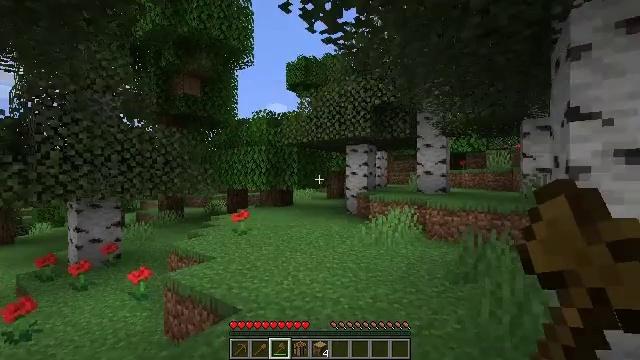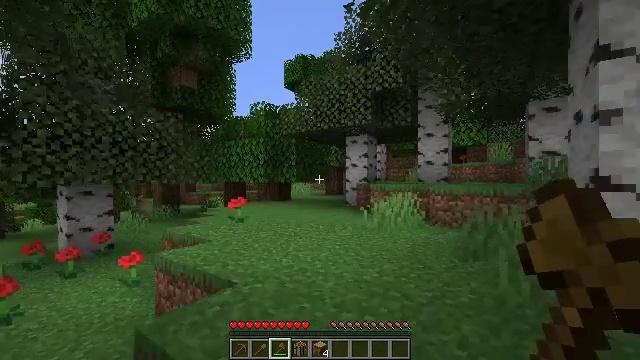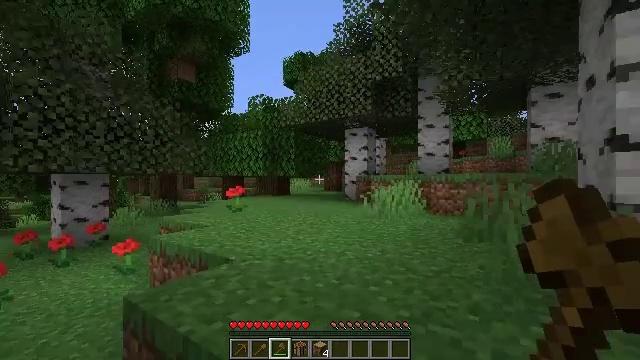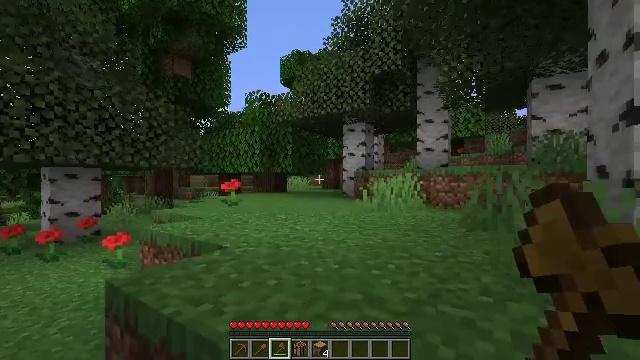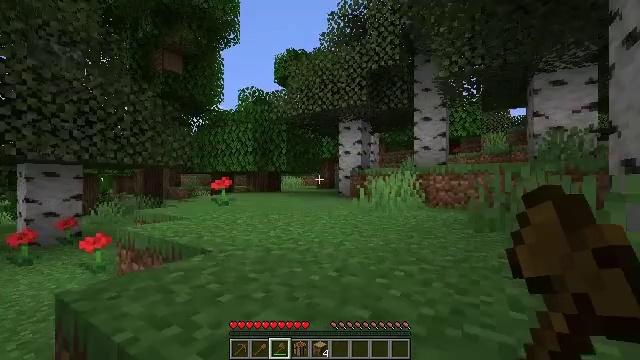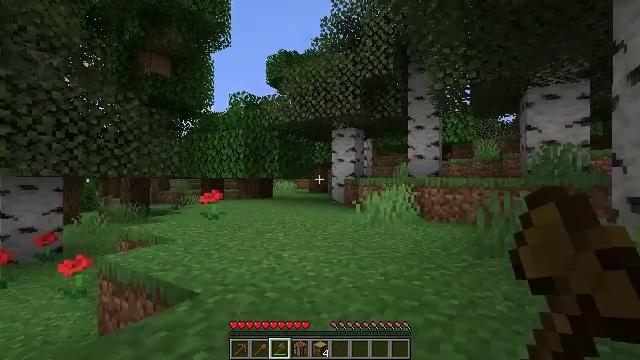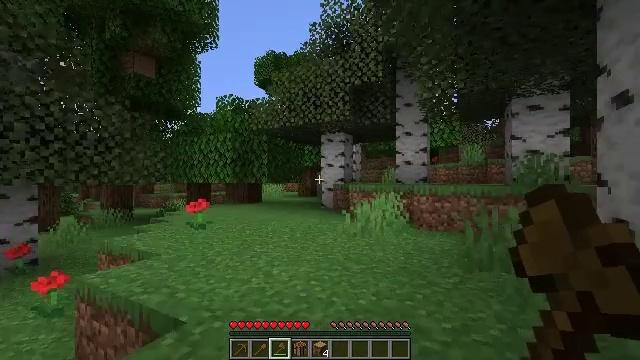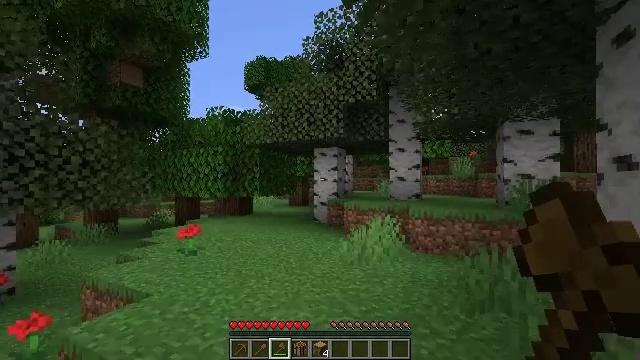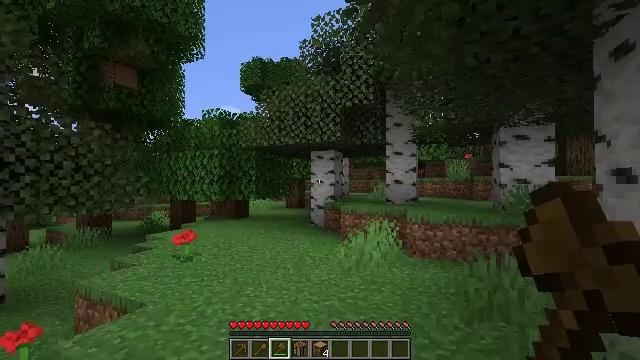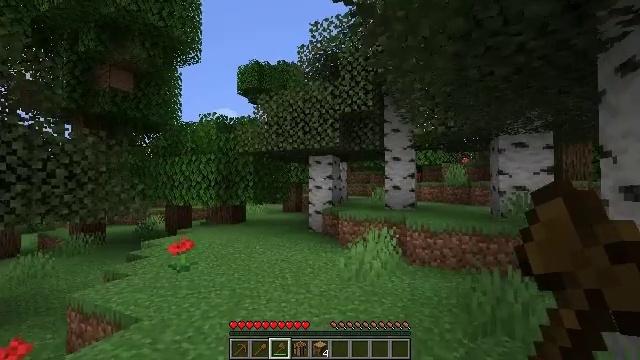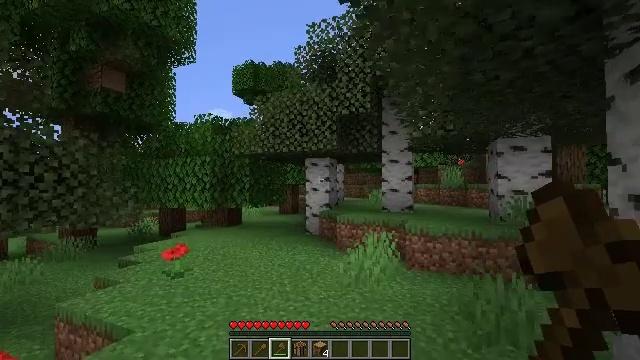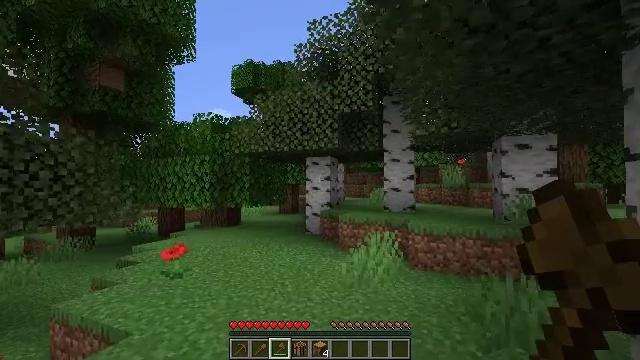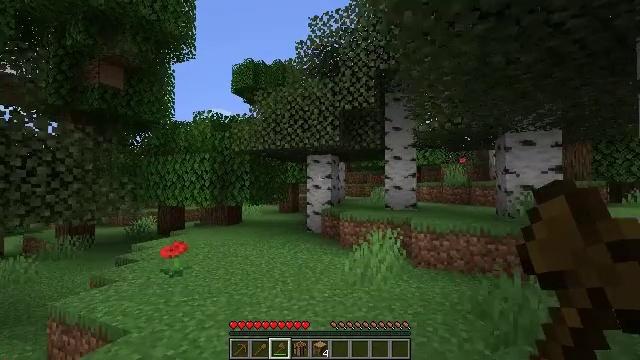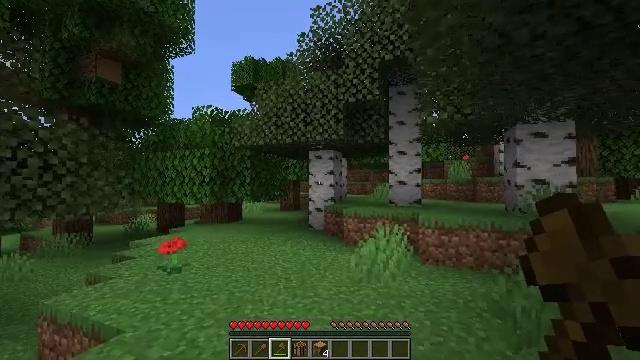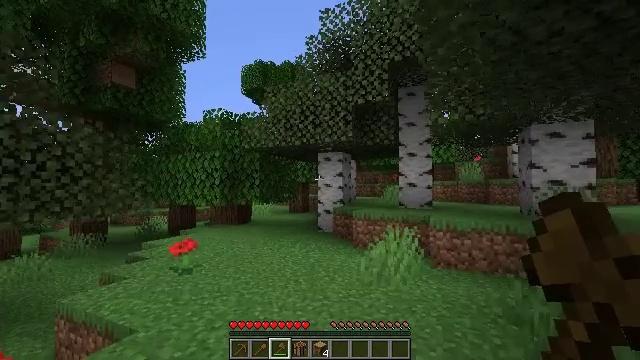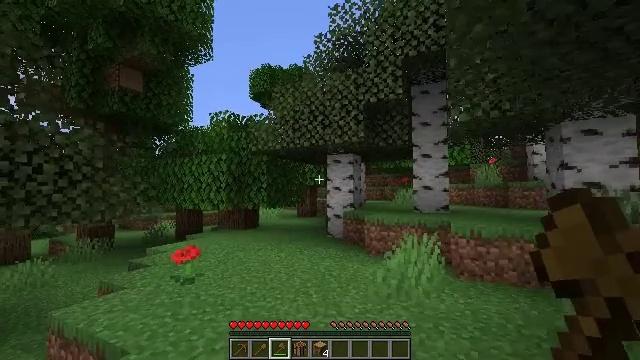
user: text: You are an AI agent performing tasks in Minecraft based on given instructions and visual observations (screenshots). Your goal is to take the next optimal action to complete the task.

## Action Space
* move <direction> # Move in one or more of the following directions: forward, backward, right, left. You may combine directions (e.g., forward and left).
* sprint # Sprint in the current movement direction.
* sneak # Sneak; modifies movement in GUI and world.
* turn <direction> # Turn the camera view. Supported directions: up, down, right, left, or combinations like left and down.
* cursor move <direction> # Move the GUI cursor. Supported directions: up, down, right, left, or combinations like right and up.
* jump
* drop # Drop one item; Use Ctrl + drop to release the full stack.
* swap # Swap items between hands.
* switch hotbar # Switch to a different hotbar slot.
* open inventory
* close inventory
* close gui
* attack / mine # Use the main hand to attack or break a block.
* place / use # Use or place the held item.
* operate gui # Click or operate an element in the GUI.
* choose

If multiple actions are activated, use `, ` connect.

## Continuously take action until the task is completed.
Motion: motion action
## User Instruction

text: Break the tree to get oak logs.
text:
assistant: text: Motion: move forward, attack / mine
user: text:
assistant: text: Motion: move forward, attack / mine
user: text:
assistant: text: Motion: move forward, attack / mine
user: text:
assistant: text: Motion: move forward, turn right, attack / mine
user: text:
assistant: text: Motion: move forward, turn right, attack / mine, jump
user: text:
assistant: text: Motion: move forward, turn right, attack / mine, jump
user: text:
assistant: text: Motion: move forward, turn right, attack / mine, jump
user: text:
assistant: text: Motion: move forward, attack / mine, jump
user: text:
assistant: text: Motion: move forward, attack / mine, jump
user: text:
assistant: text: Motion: move forward, turn right, attack / mine
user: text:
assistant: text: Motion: move forward, attack / mine
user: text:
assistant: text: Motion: move forward, attack / mine
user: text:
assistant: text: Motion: move forward, attack / mine
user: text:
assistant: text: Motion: move forward, turn left, attack / mine
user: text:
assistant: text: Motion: move forward, turn left, attack / mine
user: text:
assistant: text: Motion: move forward, attack / mine
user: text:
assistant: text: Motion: move forward, attack / mine
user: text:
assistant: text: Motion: move forward, attack / mine
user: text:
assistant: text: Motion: move forward, turn left, attack / mine
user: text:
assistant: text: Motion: move forward, turn left, attack / mine
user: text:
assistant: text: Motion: move forward, turn left, attack / mine
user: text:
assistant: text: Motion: move forward, turn left, attack / mine
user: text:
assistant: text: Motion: move forward, attack / mine
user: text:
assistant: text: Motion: move forward, attack / mine
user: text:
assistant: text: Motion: move forward, attack / mine
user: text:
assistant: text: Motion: move forward, turn left, attack / mine
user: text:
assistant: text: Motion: move forward, turn left, attack / mine
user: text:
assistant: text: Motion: move forward, turn left, attack / mine
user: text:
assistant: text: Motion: move forward, turn left, attack / mine
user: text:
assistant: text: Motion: move forward, attack / mine